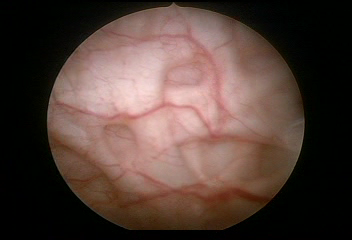
Modality: WLC
Class: Normal mucosa
Bladder cancer association: No